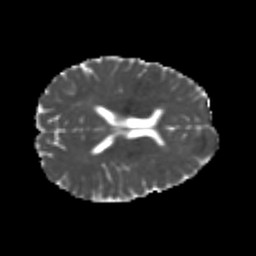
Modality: MD
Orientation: axial
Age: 21
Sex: female
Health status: healthy
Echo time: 0.074 s